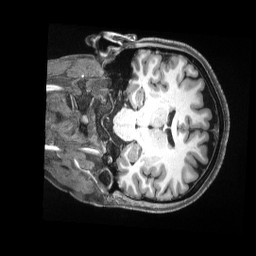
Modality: T1w
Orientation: coronal
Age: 27
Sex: female
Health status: ill
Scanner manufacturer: siemens
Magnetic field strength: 3 T
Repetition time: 2.5 s
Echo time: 0.00181 s